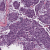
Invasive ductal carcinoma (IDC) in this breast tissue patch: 1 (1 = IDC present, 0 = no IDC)